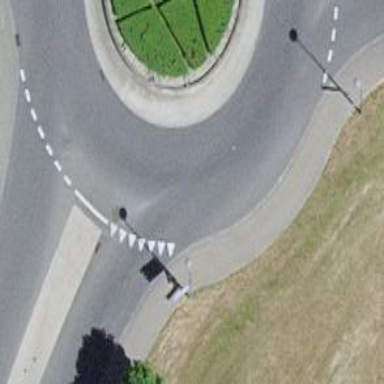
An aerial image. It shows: Secondary road leading to roundabout.